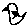
Label: bird